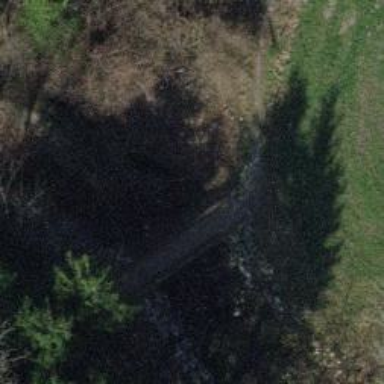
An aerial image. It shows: Fence along bridge.